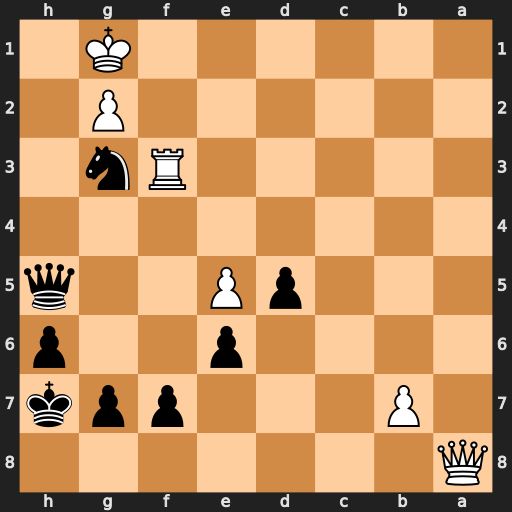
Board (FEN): Q7/1P3ppk/4p2p/3pP2q/8/5Rn1/6P1/6K1
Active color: b
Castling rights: -
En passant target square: -
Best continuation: Qh1+ Kf2 Ne4+ Ke2 Qxg2+